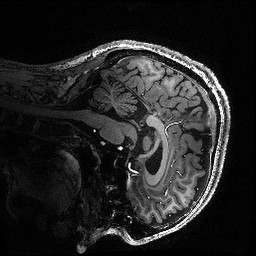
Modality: T1w
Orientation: sagittal
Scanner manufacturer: siemens
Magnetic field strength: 6.98 T
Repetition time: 2.36 s
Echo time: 0.00274 s